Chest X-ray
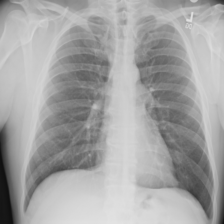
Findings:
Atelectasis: negative
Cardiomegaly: negative
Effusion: negative
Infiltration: negative
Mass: negative
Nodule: negative
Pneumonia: negative
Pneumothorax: negative
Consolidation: negative
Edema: negative
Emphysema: negative
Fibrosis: negative
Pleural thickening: negative
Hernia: negative